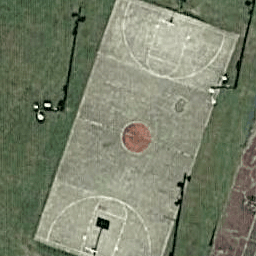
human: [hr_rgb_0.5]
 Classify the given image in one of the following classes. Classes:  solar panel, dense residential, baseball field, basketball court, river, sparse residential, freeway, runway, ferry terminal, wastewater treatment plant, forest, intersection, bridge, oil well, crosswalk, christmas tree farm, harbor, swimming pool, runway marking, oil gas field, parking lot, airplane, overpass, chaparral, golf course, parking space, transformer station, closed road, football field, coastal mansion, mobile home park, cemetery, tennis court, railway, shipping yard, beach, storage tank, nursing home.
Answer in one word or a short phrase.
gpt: basketball court